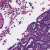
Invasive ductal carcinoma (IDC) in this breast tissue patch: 0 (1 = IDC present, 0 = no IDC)